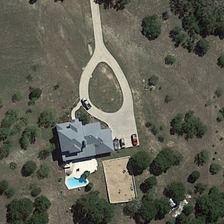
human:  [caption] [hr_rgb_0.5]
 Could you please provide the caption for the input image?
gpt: some green trees are around a building with cars .

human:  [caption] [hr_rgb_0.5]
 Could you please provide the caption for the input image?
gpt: some green trees are around a building with cars .

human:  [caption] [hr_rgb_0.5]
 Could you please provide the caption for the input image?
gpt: some green trees are around a building with cars .

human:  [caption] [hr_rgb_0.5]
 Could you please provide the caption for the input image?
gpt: some green trees are around a building with cars .

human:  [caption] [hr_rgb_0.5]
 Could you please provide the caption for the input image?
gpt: some green trees are around a building with cars .